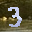
Label: 3